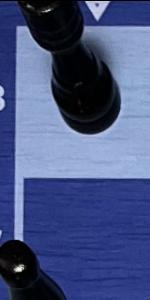
Label: Empty